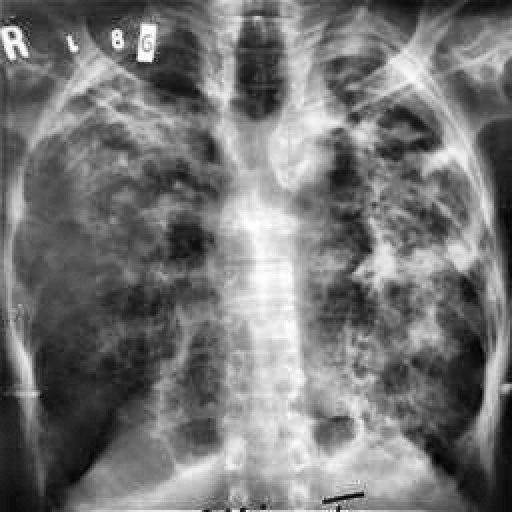
Finding: TUBERCULOSIS